Question:
I am kind of thinking it's gaussian because a box blur cannot produce that effect and i am sure its not median ? any suggestions will be appreciated , Thanks you
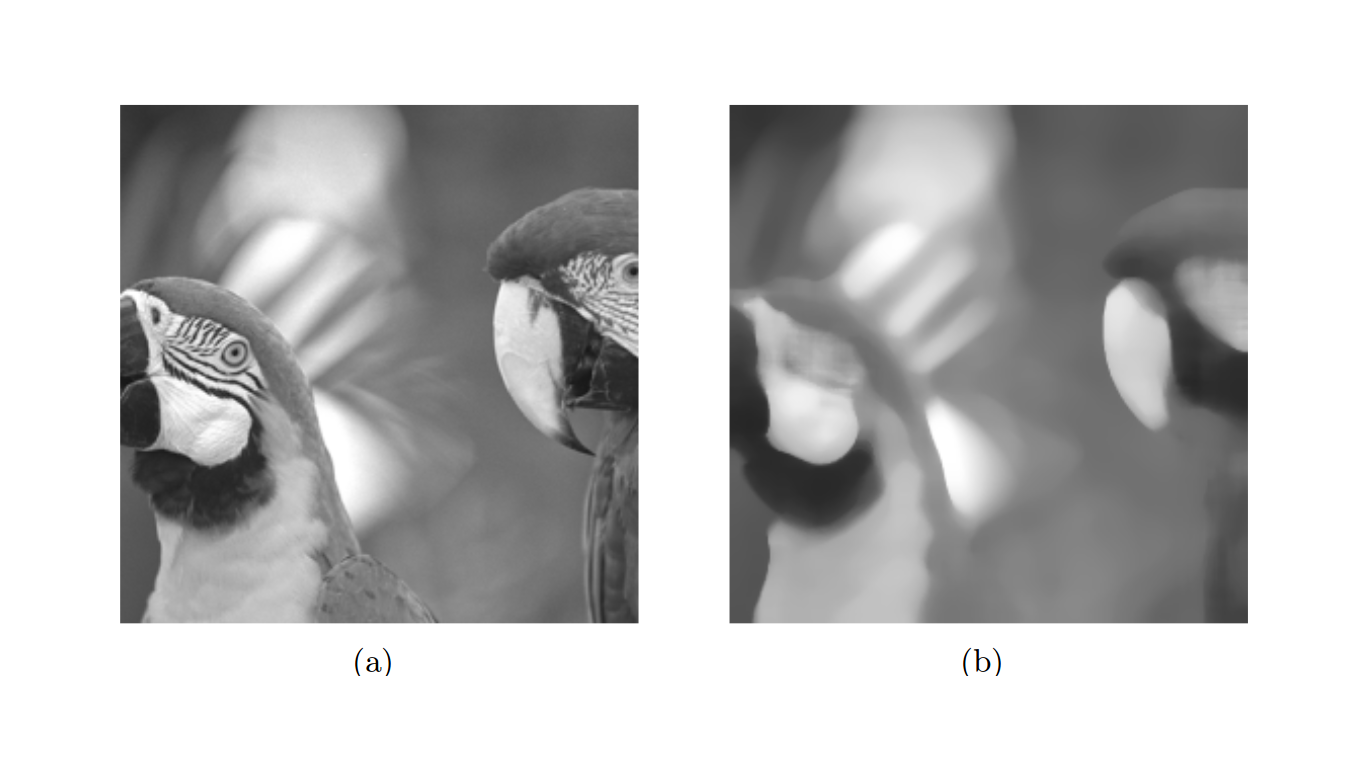
Answer: I just downloaded your picture, cut out the left image and used ImageJ to apply a median filter with a 15 pixel radius.
Below is the result. Conclusive?